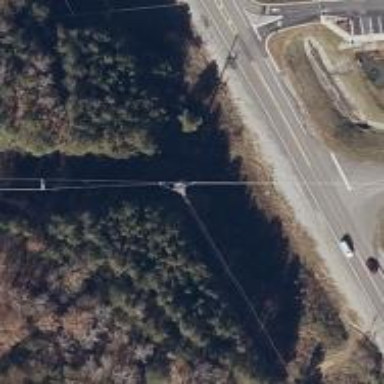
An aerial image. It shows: Power pole.